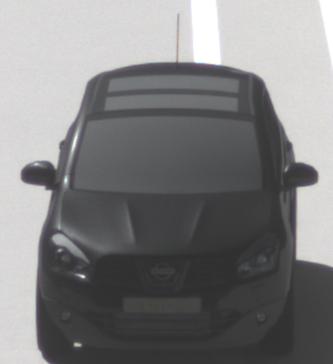
Make: Nissan
Model: Qashqai 1.6
Detailed model: Qashqai (J10)
Model produced from: 2010/03
Model produced until: 2010/08
Doors: 5
Color: black
Road condition: dry road
Daytime: midday
Contrast: high contrast